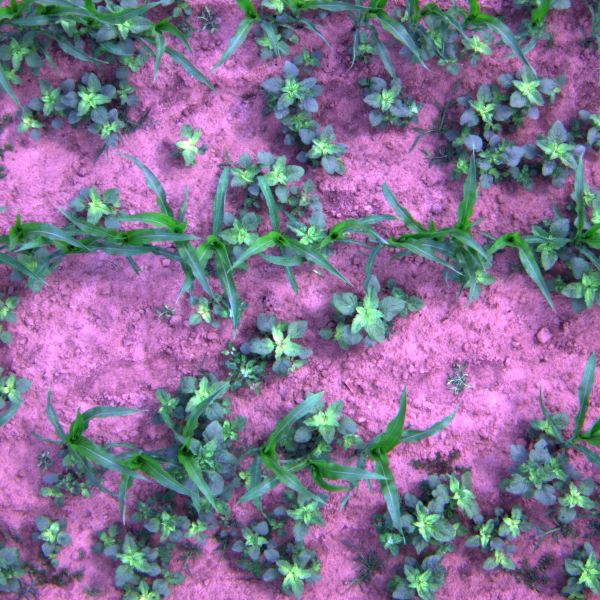
Acquisition date: 2023-06-15
Tile: 0956
Annotated plant instances:
label: maize
label: maize
label: maize
label: maize
label: maize
label: amaranth
label: amaranth
label: amaranth
label: amaranth
label: amaranth
label: amaranth
label: amaranth
label: amaranth
label: amaranth
label: amaranth
label: amaranth
label: weed_other
label: amaranth
label: amaranth
label: amaranth
label: amaranth
label: amaranth
label: amaranth
label: amaranth
label: amaranth
label: amaranth
label: amaranth
label: amaranth
label: amaranth
label: amaranth
label: quickweed
label: amaranth
label: amaranth
label: amaranth
label: amaranth
label: amaranth
label: amaranth
label: amaranth
label: amaranth
label: amaranth
label: amaranth
label: amaranth
label: amaranth
label: amaranth
label: amaranth
label: amaranth
label: amaranth
label: amaranth
label: amaranth
label: amaranth
label: amaranth
label: amaranth
label: amaranth
label: amaranth
label: barnyard_grass
label: barnyard_grass
label: barnyard_grass
label: barnyard_grass
label: quickweed
label: barnyard_grass
label: barnyard_grass
label: amaranth
label: amaranth
label: amaranth
label: amaranth
label: barnyard_grass
label: weed_other
label: amaranth
label: amaranth
label: amaranth
label: weed_other
label: weed_other
label: weed_other
label: weed_other
label: maize
label: maize
label: weed_other
label: barnyard_grass
label: weed_other
label: barnyard_grass
label: barnyard_grass
label: barnyard_grass
label: weed_other
label: barnyard_grass
label: maize
label: maize
label: weed_other
label: weed_other
label: weed_other
label: maize
label: barnyard_grass
label: amaranth
label: weed_other
label: weed_other
label: maize
label: maize
label: maize
label: maize
label: maize
label: maize
label: maize
label: maize
label: amaranth
label: maize
label: maize
label: maize
label: maize
label: maize
label: maize
label: maize
label: amaranth
label: maize
label: maize
label: maize
label: maize
label: maize
label: maize
label: maize
label: maize
label: maize
label: maize
label: maize
label: maize